Question: I am trying to convert numeric values into times and dates. I am working with a data set so it would be appreciated if you should show an example using a dataset.
Here are some examples, converting 93537 into 09:35:57 (HH:MM:SS). Additionally, I need to convert 220703 into 22-07-03 (YY:MM:DD).
I will add an example of my code below:
'''
CPLF_data$HMS <- substr(as.POSIXct(sprintf("%04.0f", CPLF_data$StartTime), format='%H%M%S'), 12, 16)
CPLF_data$YMD <- as.POSIXct(CPLF_data$Date, tz="UTC", origin ="1970-01-01", format ="%Y-%M-%D")
'''
The first line is correct however, it does not show seconds.
The second line is incorrect.
Thank you.

I want my final product to be a new column with the times and dates in the correct format with their own columns.
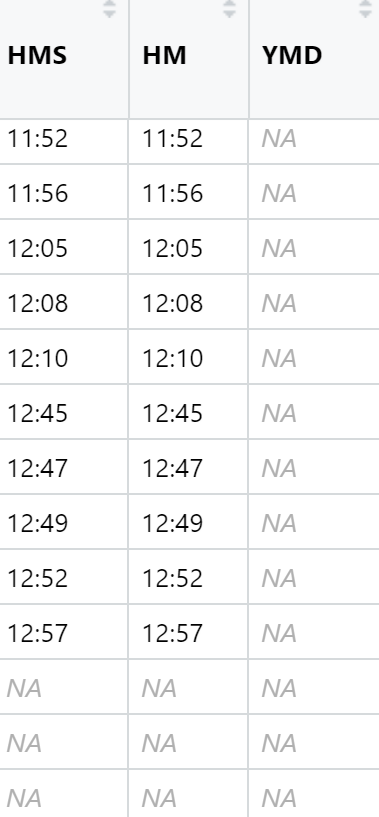
Answer: Use chron 'times' class to get the times or if a character string is wanted use as.character on that. Use 'as.Date' to get a 'Date' class object. The 'sub' puts colons between the parts of the time after which we can convert it to 'times' class. The 'sprintf' pads the date with 0 on the left if it is only 5 characters and otherwise leaves it as 6 characters and then we convert that to 'Date' class.
'''
library(chron)
time <- 93537
date <- 220703
tt <- times(sub("(..)(..)$", ":\1:\2", time))
tt
## [1] "09:35:37"
as.character(tt)
## [1] "09:35:37"
dd <- as.Date(sprintf("%06d", date), "%y%m%d")
dd
## [1] "2022-07-03"
as.character(dd)
## [1] "2022-07-03"
'''